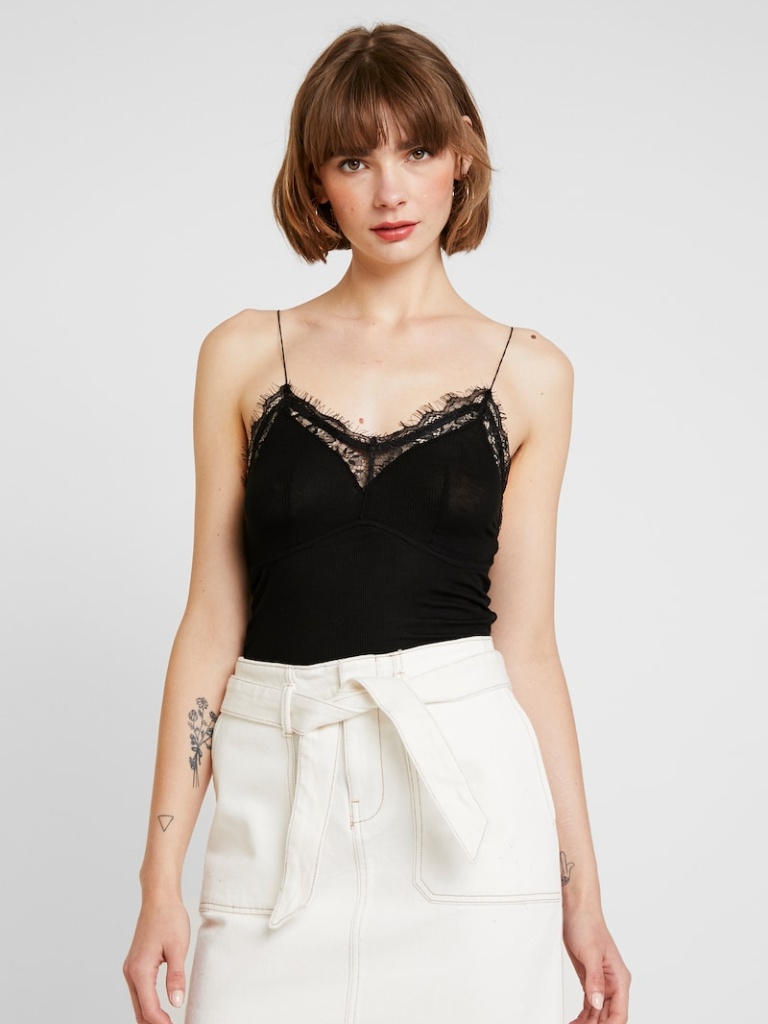
velvet tight sleeveless hip length Fully Tucked in v-neck camisole